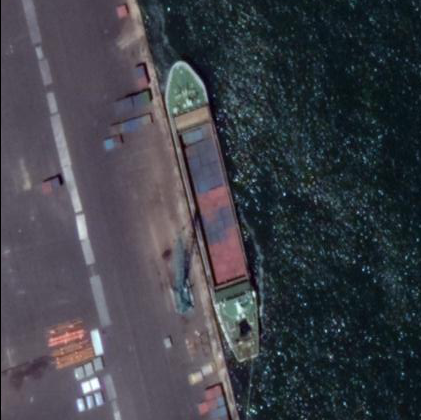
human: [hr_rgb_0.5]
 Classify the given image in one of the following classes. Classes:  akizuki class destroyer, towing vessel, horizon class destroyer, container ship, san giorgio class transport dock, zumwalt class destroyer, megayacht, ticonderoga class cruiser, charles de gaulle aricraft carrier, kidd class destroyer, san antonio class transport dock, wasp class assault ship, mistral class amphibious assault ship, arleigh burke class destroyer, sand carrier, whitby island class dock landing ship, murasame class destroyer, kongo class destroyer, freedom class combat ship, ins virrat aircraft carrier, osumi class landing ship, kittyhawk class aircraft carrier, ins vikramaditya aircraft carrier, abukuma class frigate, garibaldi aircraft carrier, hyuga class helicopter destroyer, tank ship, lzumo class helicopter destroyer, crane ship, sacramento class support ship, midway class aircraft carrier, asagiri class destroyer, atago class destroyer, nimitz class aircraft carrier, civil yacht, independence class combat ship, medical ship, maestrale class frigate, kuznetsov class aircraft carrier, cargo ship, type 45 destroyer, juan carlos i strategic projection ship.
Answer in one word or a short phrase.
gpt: Container ship